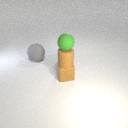
small brown rubber cube below small brown rubber cylinder